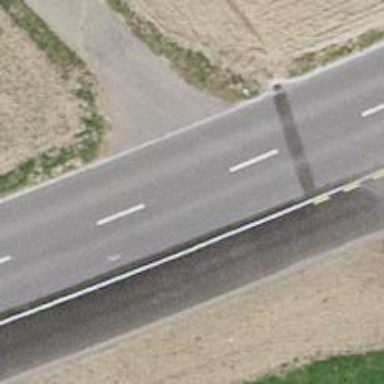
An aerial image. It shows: Tertiary road with asphalt surface.